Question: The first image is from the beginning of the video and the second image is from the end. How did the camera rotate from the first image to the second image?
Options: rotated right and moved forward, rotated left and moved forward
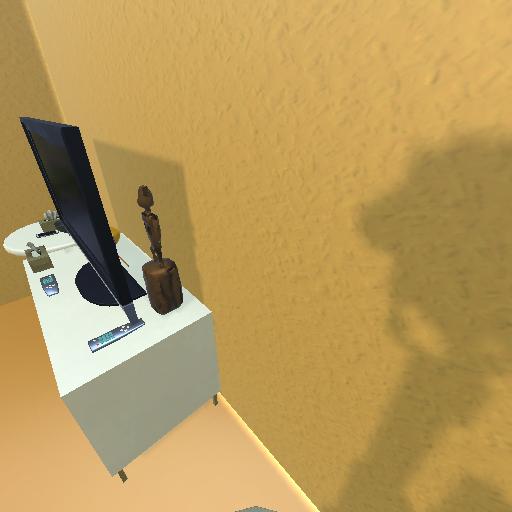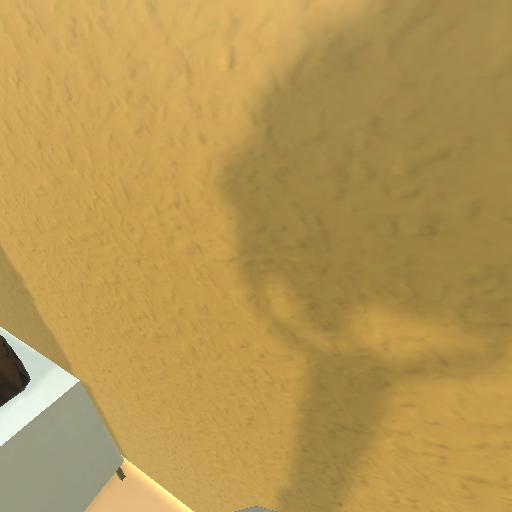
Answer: rotated right and moved forward